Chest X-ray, PA view. Patient: 47 years old, sex M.
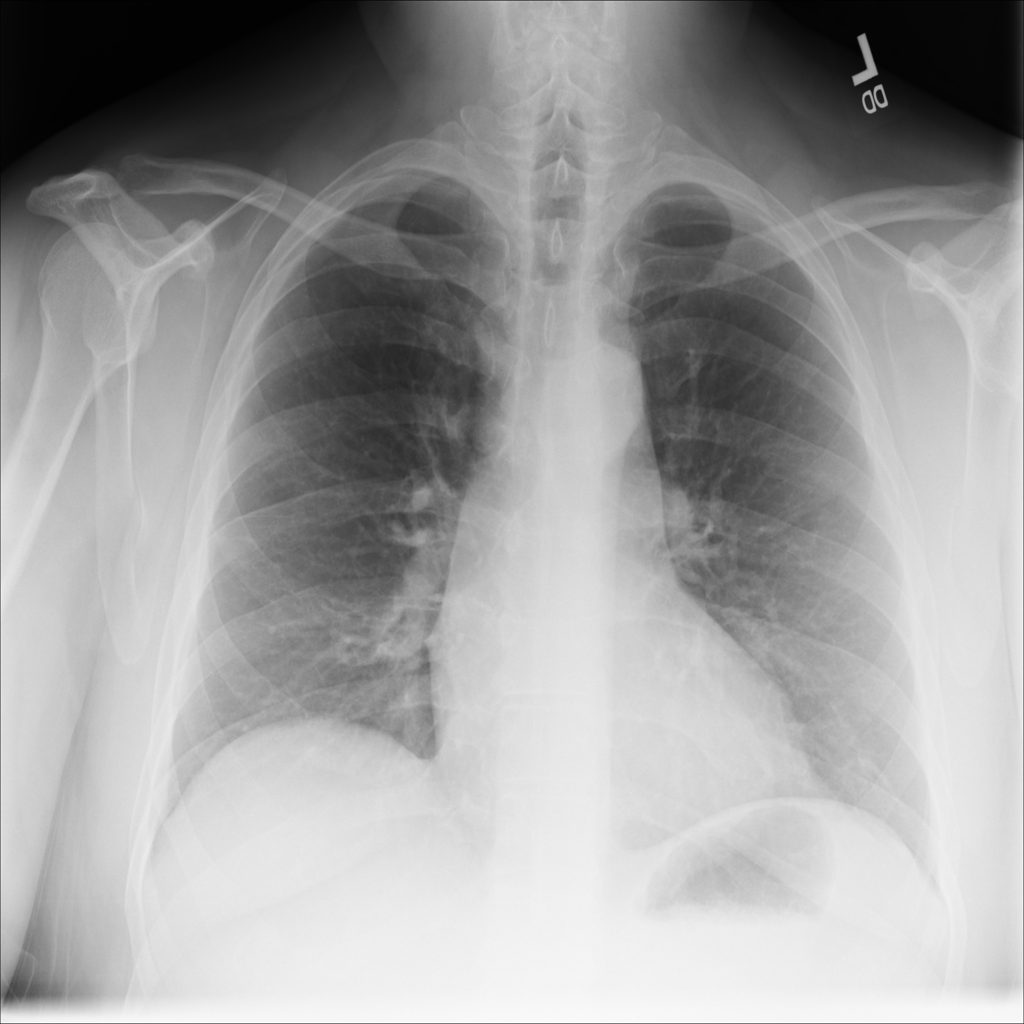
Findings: No Finding